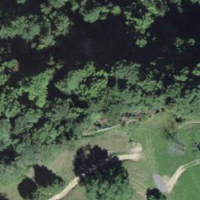
EUNIS habitat code: 44
Species observed at this site:
Plantago media
Campanula rotundifolia